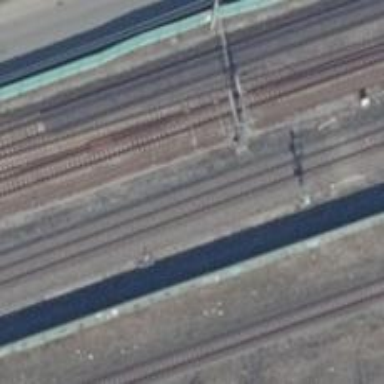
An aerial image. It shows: Milestone along the railway track with catenary mast.